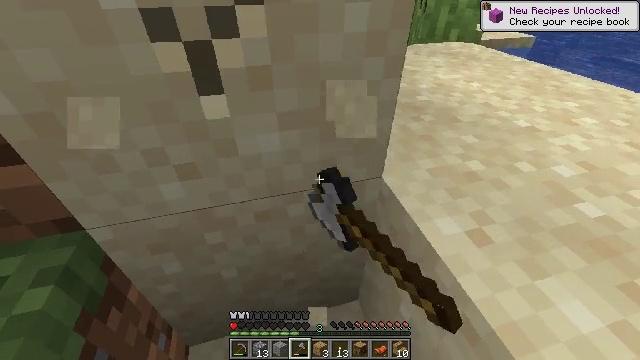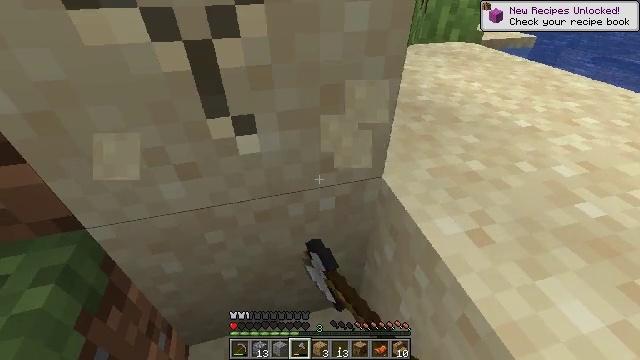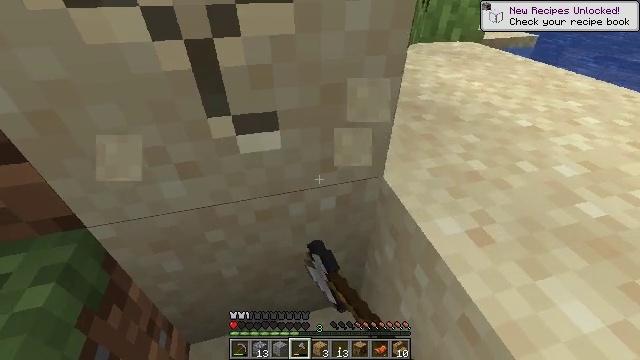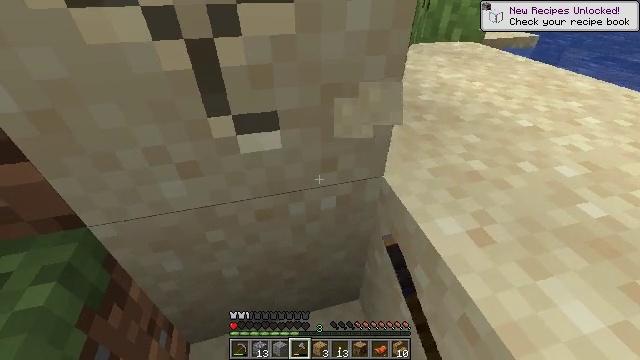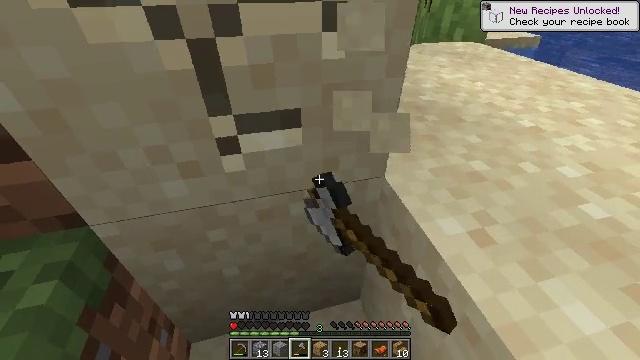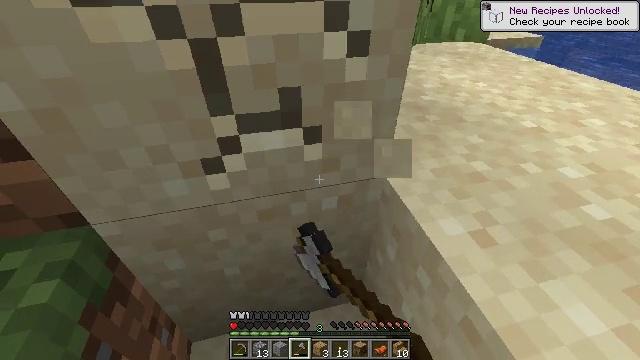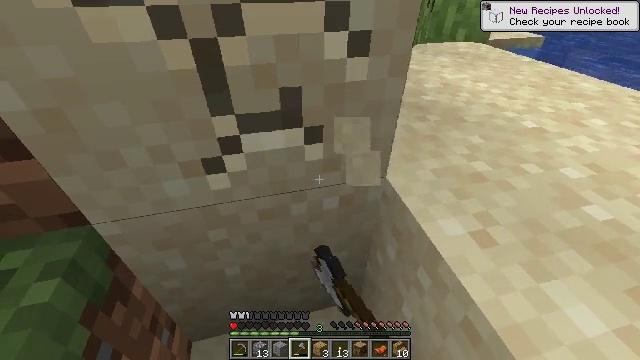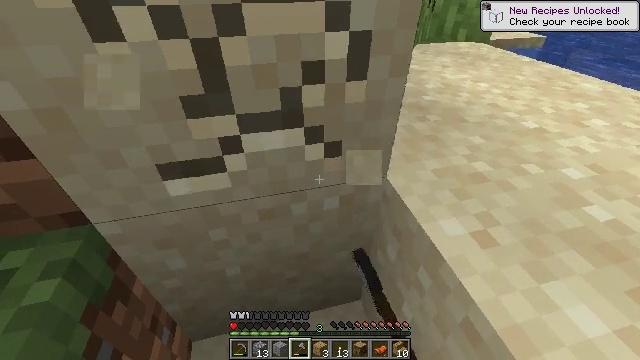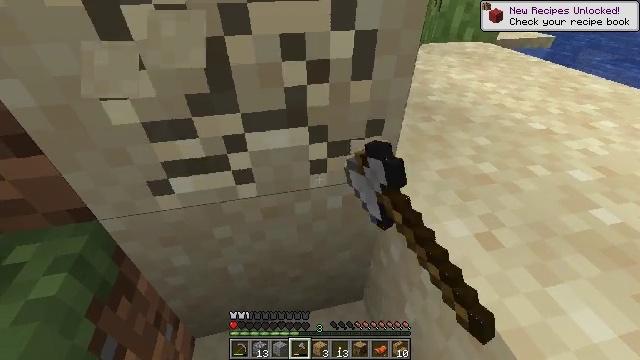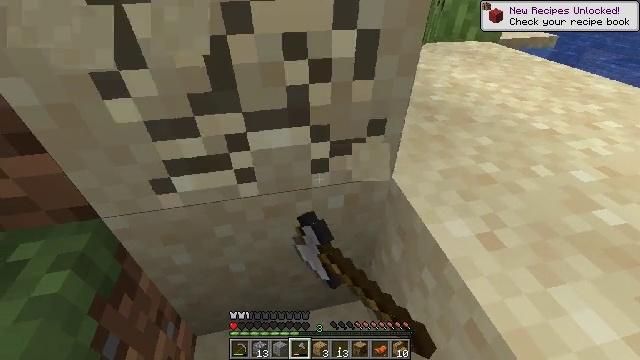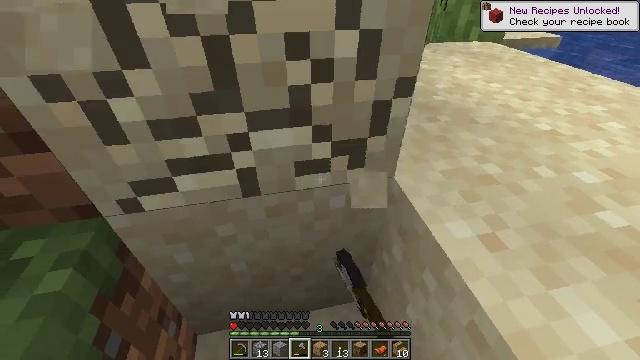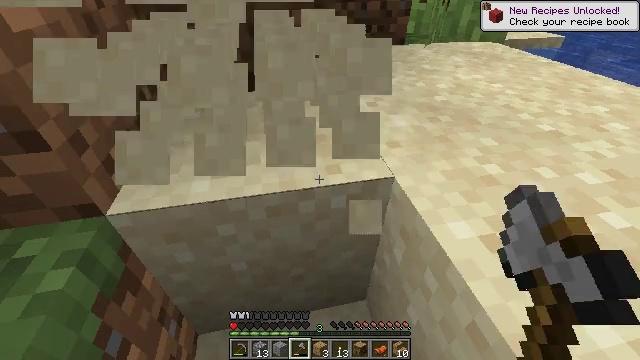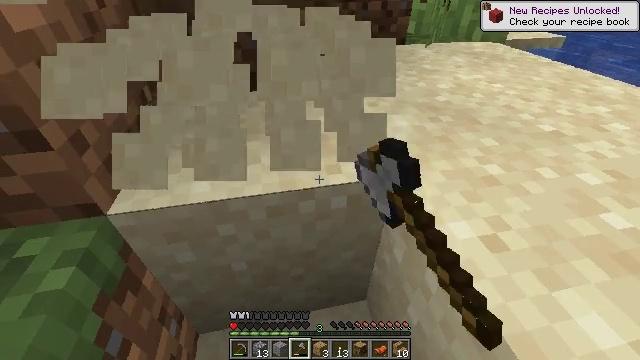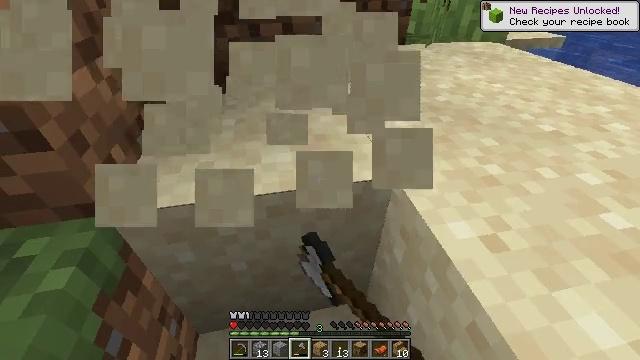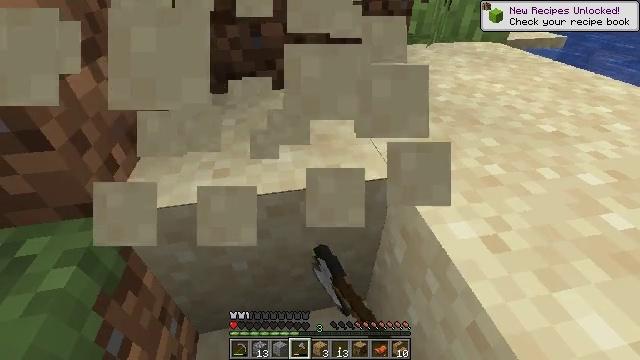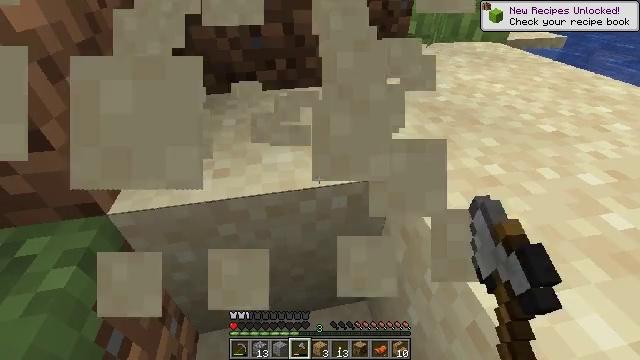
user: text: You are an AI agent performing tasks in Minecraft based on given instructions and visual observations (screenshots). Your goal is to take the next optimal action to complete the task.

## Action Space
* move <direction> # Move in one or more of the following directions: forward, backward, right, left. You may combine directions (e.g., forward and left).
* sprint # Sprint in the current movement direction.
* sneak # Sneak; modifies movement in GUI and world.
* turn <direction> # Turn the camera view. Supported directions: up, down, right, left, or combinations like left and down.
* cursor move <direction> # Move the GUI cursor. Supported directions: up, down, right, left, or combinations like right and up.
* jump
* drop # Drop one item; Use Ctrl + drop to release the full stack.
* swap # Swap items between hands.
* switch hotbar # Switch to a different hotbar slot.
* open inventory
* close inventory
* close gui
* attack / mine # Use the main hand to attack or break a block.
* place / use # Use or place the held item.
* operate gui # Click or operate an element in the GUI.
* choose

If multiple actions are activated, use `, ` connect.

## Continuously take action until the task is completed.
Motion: motion action
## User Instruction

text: Collect sand to make glass.
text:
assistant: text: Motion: attack / mine
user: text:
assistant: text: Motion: attack / mine
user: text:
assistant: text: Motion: attack / mine
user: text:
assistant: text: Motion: attack / mine
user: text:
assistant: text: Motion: attack / mine
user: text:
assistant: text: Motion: attack / mine
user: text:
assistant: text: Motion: attack / mine
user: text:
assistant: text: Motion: turn left, attack / mine
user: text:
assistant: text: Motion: attack / mine
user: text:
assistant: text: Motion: attack / mine
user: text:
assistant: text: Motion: attack / mine
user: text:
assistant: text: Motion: attack / mine
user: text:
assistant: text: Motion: attack / mine
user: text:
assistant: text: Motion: attack / mine
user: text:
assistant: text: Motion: attack / mine
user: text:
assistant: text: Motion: attack / mine
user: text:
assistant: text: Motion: attack / mine
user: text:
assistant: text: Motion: attack / mine
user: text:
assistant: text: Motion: attack / mine
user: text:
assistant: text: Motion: attack / mine
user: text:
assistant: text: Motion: attack / mine
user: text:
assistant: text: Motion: attack / mine
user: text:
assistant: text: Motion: attack / mine
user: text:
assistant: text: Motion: attack / mine
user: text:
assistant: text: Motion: attack / mine
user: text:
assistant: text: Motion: attack / mine
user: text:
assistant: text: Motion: attack / mine
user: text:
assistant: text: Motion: attack / mine
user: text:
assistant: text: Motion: move forward, attack / mine
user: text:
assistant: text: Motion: move forward, attack / mine